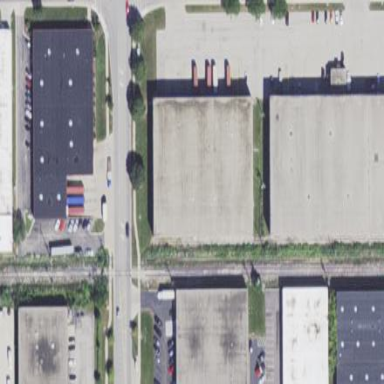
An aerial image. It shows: Industrial building.